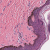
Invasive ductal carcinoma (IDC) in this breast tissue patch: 0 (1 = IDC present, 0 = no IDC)